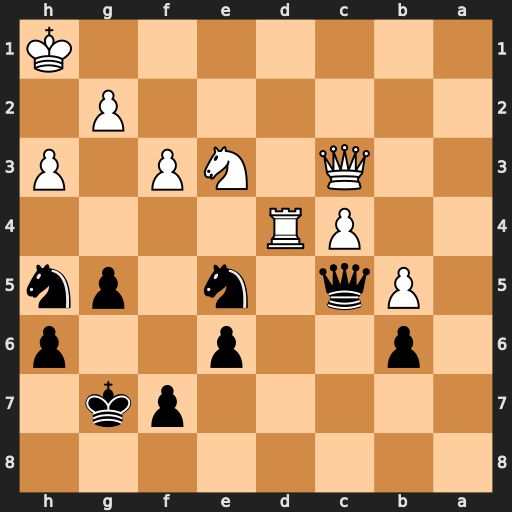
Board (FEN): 8/5pk1/1p2p2p/1Pq1n1pn/2PR4/2Q1NP1P/6P1/7K
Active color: b
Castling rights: -
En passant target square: -
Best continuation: Ng3+ Kh2 Ne2